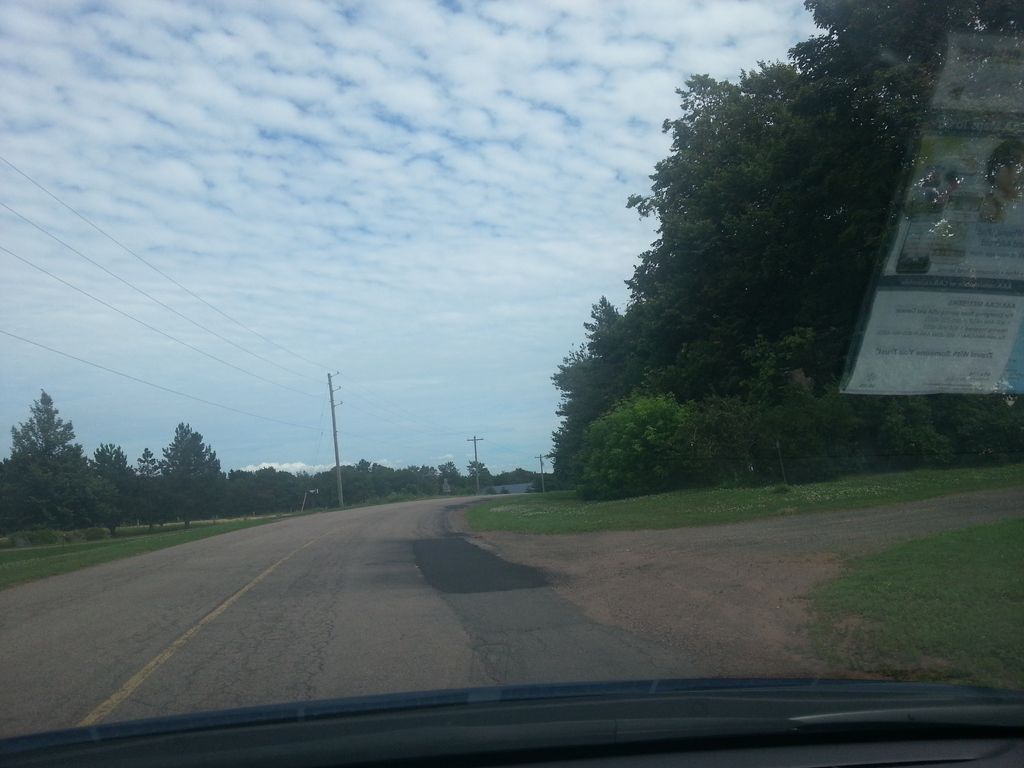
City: charlottetown